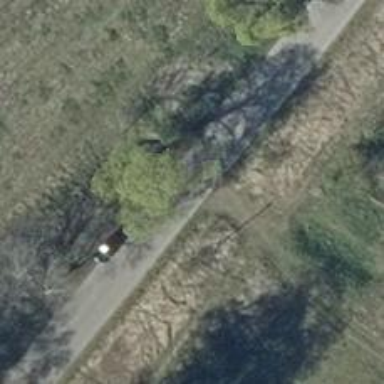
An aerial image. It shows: Unclassified road.